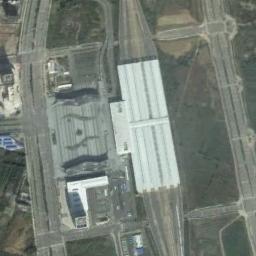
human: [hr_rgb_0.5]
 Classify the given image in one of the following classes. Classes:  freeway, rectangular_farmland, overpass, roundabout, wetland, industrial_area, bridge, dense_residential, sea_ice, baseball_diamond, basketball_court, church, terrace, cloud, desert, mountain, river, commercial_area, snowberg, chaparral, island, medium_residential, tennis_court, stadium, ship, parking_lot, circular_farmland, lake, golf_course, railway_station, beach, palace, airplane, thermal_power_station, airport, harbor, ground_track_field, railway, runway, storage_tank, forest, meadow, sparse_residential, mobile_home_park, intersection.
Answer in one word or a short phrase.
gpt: railway_station